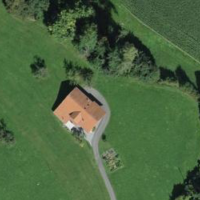
EUNIS habitat code: 24
Species observed at this site:
Campanula persicifolia